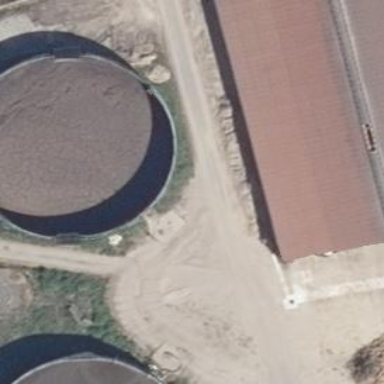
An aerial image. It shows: Storage tank with man-made structure.